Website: bh-photo
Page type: store-pickup
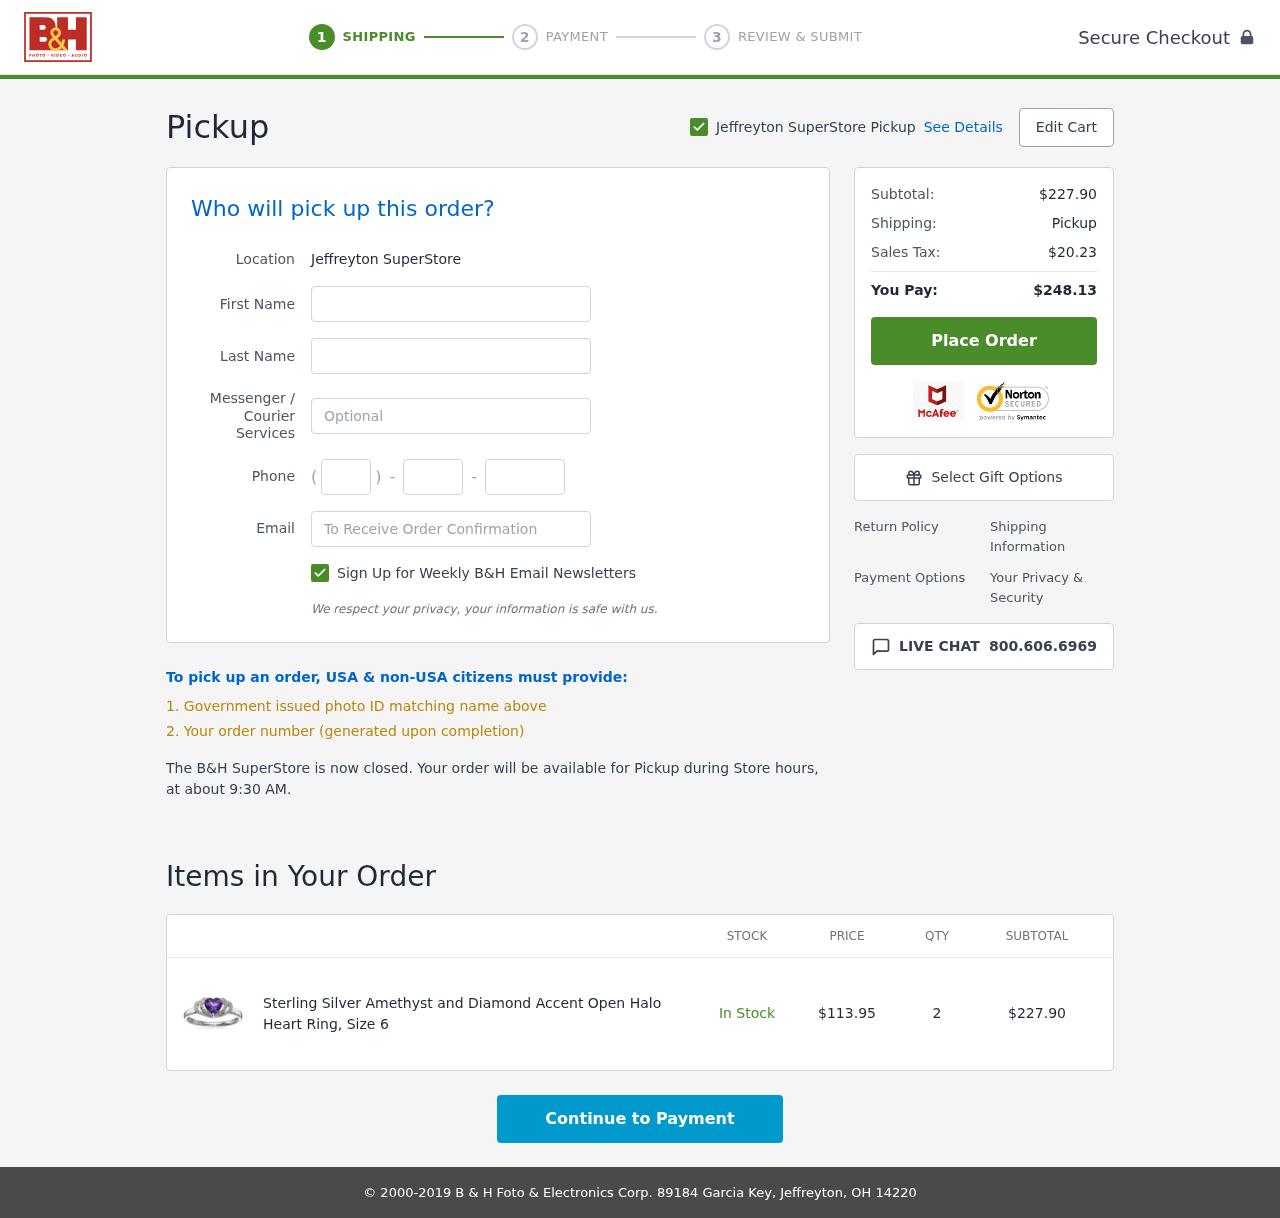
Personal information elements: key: PII_EMAIL
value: chorton@gmail.com
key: PII_FIRSTNAME
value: Cynthia
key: PII_LASTNAME
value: Horton
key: PII_LOCATION1_CITY
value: Jeffreyton SuperStore Pickup
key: PII_LOCATION1_CITY
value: Jeffreyton SuperStore
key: PII_PHONE_AREA
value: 943
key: PII_PHONE_PREFIX
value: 579
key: PII_PHONE_SUFFIX
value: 9291
Product elements: key: PRODUCT1_NAME
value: Sterling Silver Amethyst and Diamond Accent Open Halo Heart Ring, Size 6
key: PRODUCT1_PRICE
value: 113.95
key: PRODUCT1_QUANTITY
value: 2
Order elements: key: ORDER_SUBTOTAL
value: $227.90
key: ORDER_TAX
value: $20.23
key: ORDER_TOTAL
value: $248.13